Question: I am trying to understand how to use Bitwise AND to extract the values of individual bytes.
What I have is a 4-byte array and am casting the last 2 bytes into a single 2 byte value. Then I am trying to extract the original single byte values from that 2 byte value. See the attachment for a screen shot of my code and values.
The problem I am having is I am not able to get the value of the last byte in the 2 byte value.
How would I go about doing this with Bitwise AND?

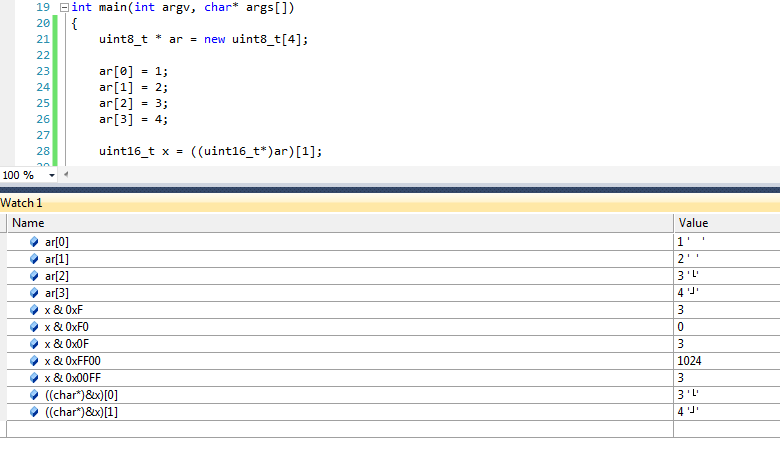
Answer: > The problem I am having is I am not able to get the value of the last byte in the 2 byte value.
Your 2byte integer is formed with the values 3 and 4 (since your pointer is to 'a[1]'). As you have already seen in your tests, you can get the '3' by applying the mask '0xFF'. Now, to get the '4' you need to remove the lower bits shift the value. In your example, by using the mask '0xFF00' you effectively remove the '3' from the 16bit number, but you leave the '4' in the high byte of your 2byte number, which is the value '1024 == 2^10' -- 11th bit set, which is the third bit in the second byte (counting from the least representative)
You can shift that result 8 bits to the right to get your '4', or else you can ignore the mask altogether, since by just shifting to the right the lowest bits will :
'''
4 == ( x>>8 )
'''
More interesting results to test bitwise and can be obtained by working with a single number:
'''
int x = 7; // or char, for what matters:
(x & 0x1) == 1;
(x & (0x1<<1) ) == 2; // (x & 0x2)
(x & ~(0x2)) == 5;
'''